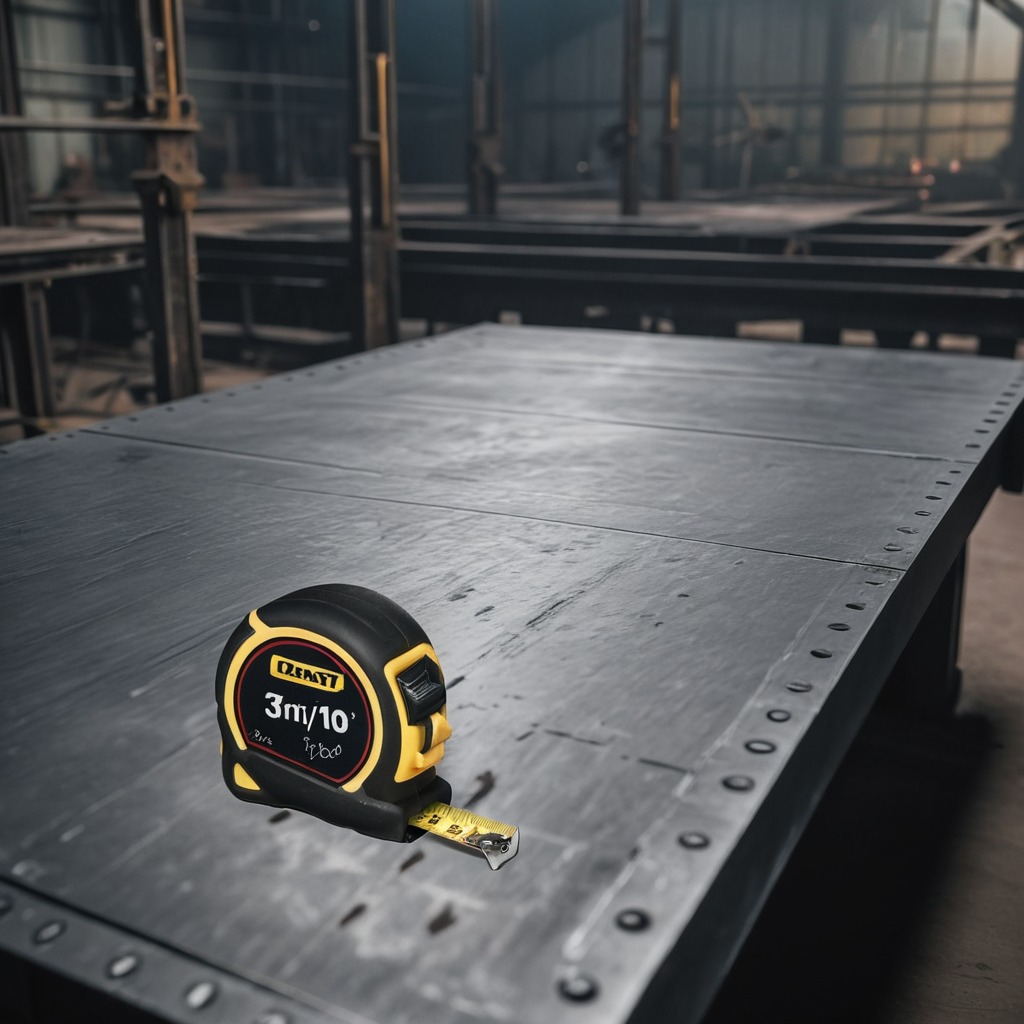
A measuring tape is lying on the cold steel table in a mining workshop.